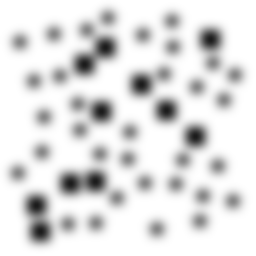
Squares: 11
Triangles: 0
Stars: 33
Total shapes: 44